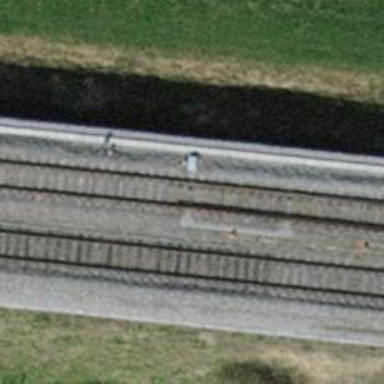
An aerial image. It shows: Railway switch.